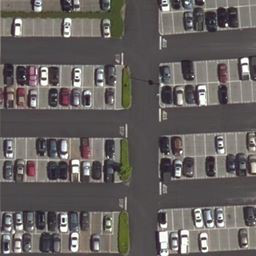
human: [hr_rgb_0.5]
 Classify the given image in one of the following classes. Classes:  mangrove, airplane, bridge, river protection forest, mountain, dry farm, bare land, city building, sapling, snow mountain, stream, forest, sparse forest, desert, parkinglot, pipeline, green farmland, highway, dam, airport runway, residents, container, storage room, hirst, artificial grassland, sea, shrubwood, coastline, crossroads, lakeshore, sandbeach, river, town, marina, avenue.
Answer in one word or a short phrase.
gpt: parkinglot